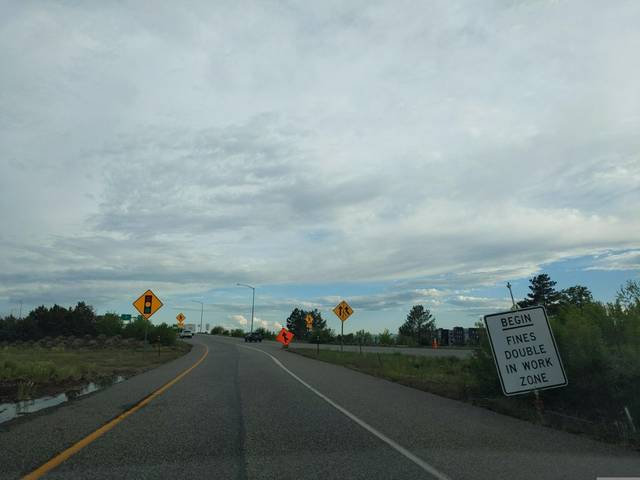
Region: United States
Coordinates: 39.862, -105.056